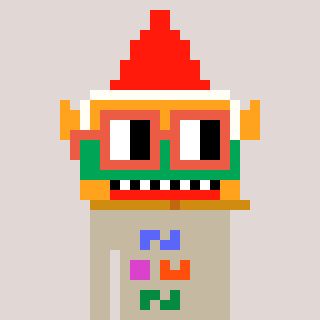
a pixel art character with square orange glasses, a gnome-shaped head and a bege-colored body on a warm background